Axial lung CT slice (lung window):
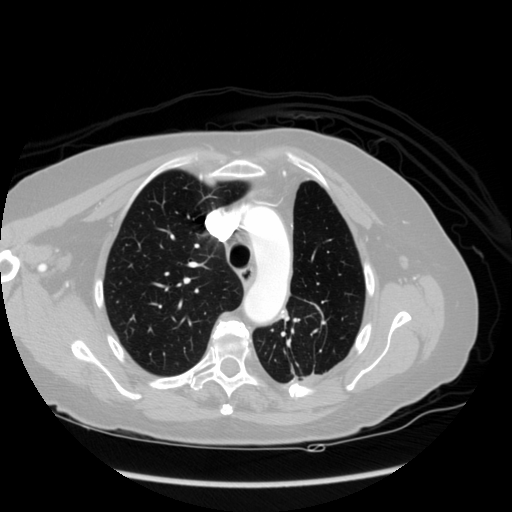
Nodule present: no